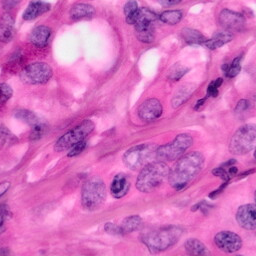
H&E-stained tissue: Pancreatic